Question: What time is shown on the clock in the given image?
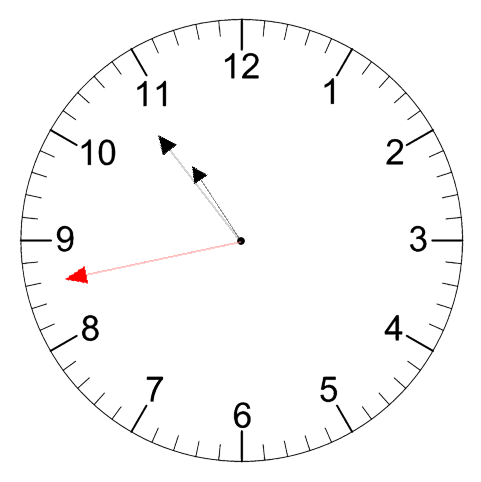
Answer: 10:53:43